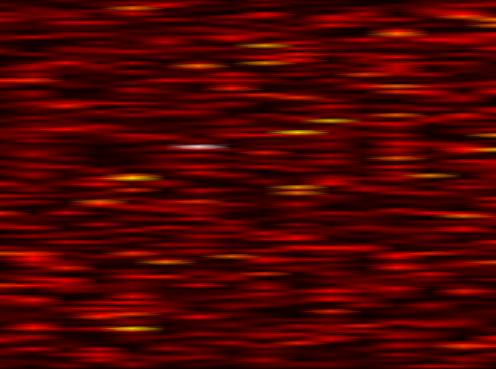
Label: FBMC